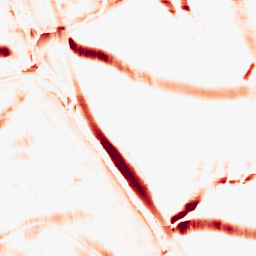
Category: morphological
Decomposition family: morphological_rect
Decomposition parameters: operation: opening
width: 20
height: 20
Upsampling method: linear_exact
Upsampling parameters: scale: 8
Upsampling scale: 8